Question: I use twitter bootstrap for my mobile web application. There are certain layers that overlap others when they slide-in or slide-out of viewport. These are the situations, when the z-index on these layers plays a crucial role.
Often, my screens, with perfectly laid out z-orders, are thrown out of order because of the use of 'z-index: 2', for example in the following style from bootstrap.css:
'''
.btn-group > .btn:hover,
.btn-group-vertical > .btn:hover,
.btn-group > .btn:focus,
.btn-group-vertical > .btn:focus,
.btn-group > .btn:active,
.btn-group-vertical > .btn:active,
.btn-group > .btn.active,
.btn-group-vertical > .btn.active {
z-index: 2;
}
'''
I know I could override them in my own style sheets, but I'm beginning to wonder where the motivation for setting the 'z-index' explicitly comes from.
I understand the motivation in setting 'z-index: 1000' in '.dropdown-menu' for instance. But I'm at a loss to understand why ':hover', ':focus' & ':active' state for 'btn-group > .btn' needs 'z-index: 2'.
I'm sure if it's there, it's there for a reason. I'm just missing the point.
An example screen shot is attached. This is from an 'active' button in a 'btn-group' on a layer below the current. This 'btn-group' has several other buttons which get hidden when the current layer overlaps the one below. However, this active button tears through.

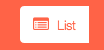
Answer: They use 'z-index: 2;' on those elements so it appears on top of other peer elements with z-index of 1 or less, below any peer elements with 'z-index: 3;' or more, and on the same level as any 'z-index: 2;'